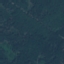
Land use / land cover class: Forest